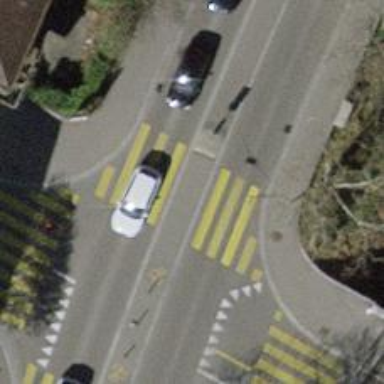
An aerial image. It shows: Uncontrolled zebra crossing with central island.